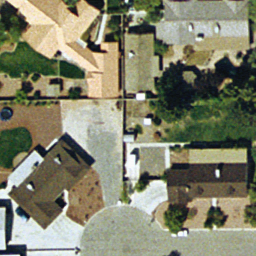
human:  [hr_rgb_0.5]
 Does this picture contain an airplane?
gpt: no

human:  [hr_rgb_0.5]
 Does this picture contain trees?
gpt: yes

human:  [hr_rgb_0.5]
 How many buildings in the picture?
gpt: four

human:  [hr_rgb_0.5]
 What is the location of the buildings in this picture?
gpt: center